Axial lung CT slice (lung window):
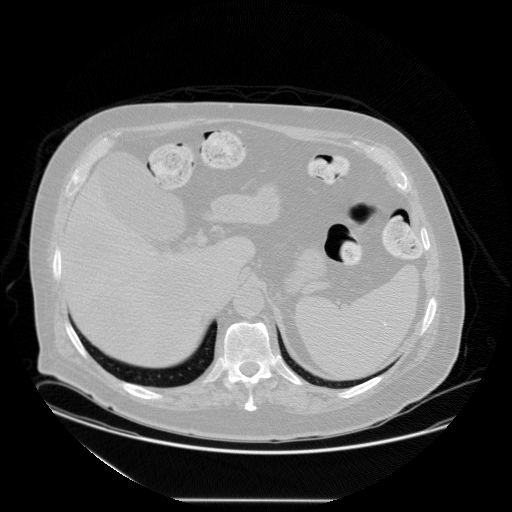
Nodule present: no